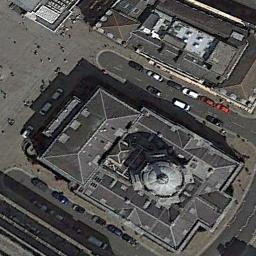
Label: church